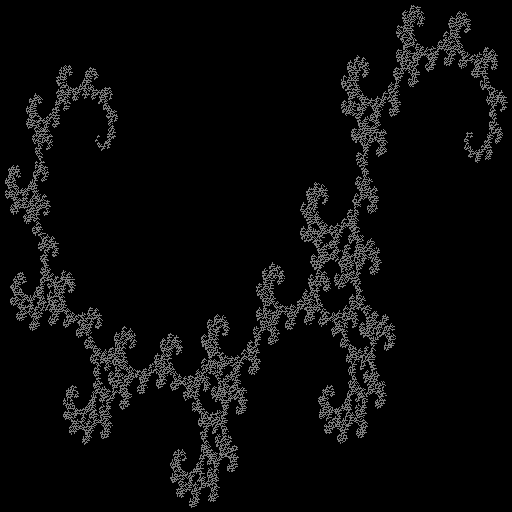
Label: gold_dragon